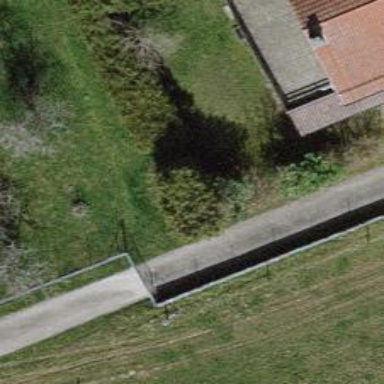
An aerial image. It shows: Tree in garden.